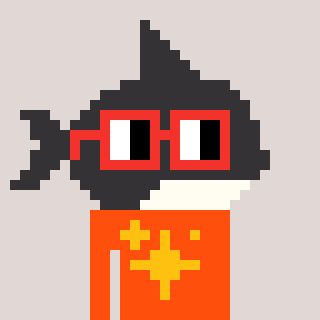
a pixel art character with square red glasses, a orca-shaped head and a orange-colored body on a warm background